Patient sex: F
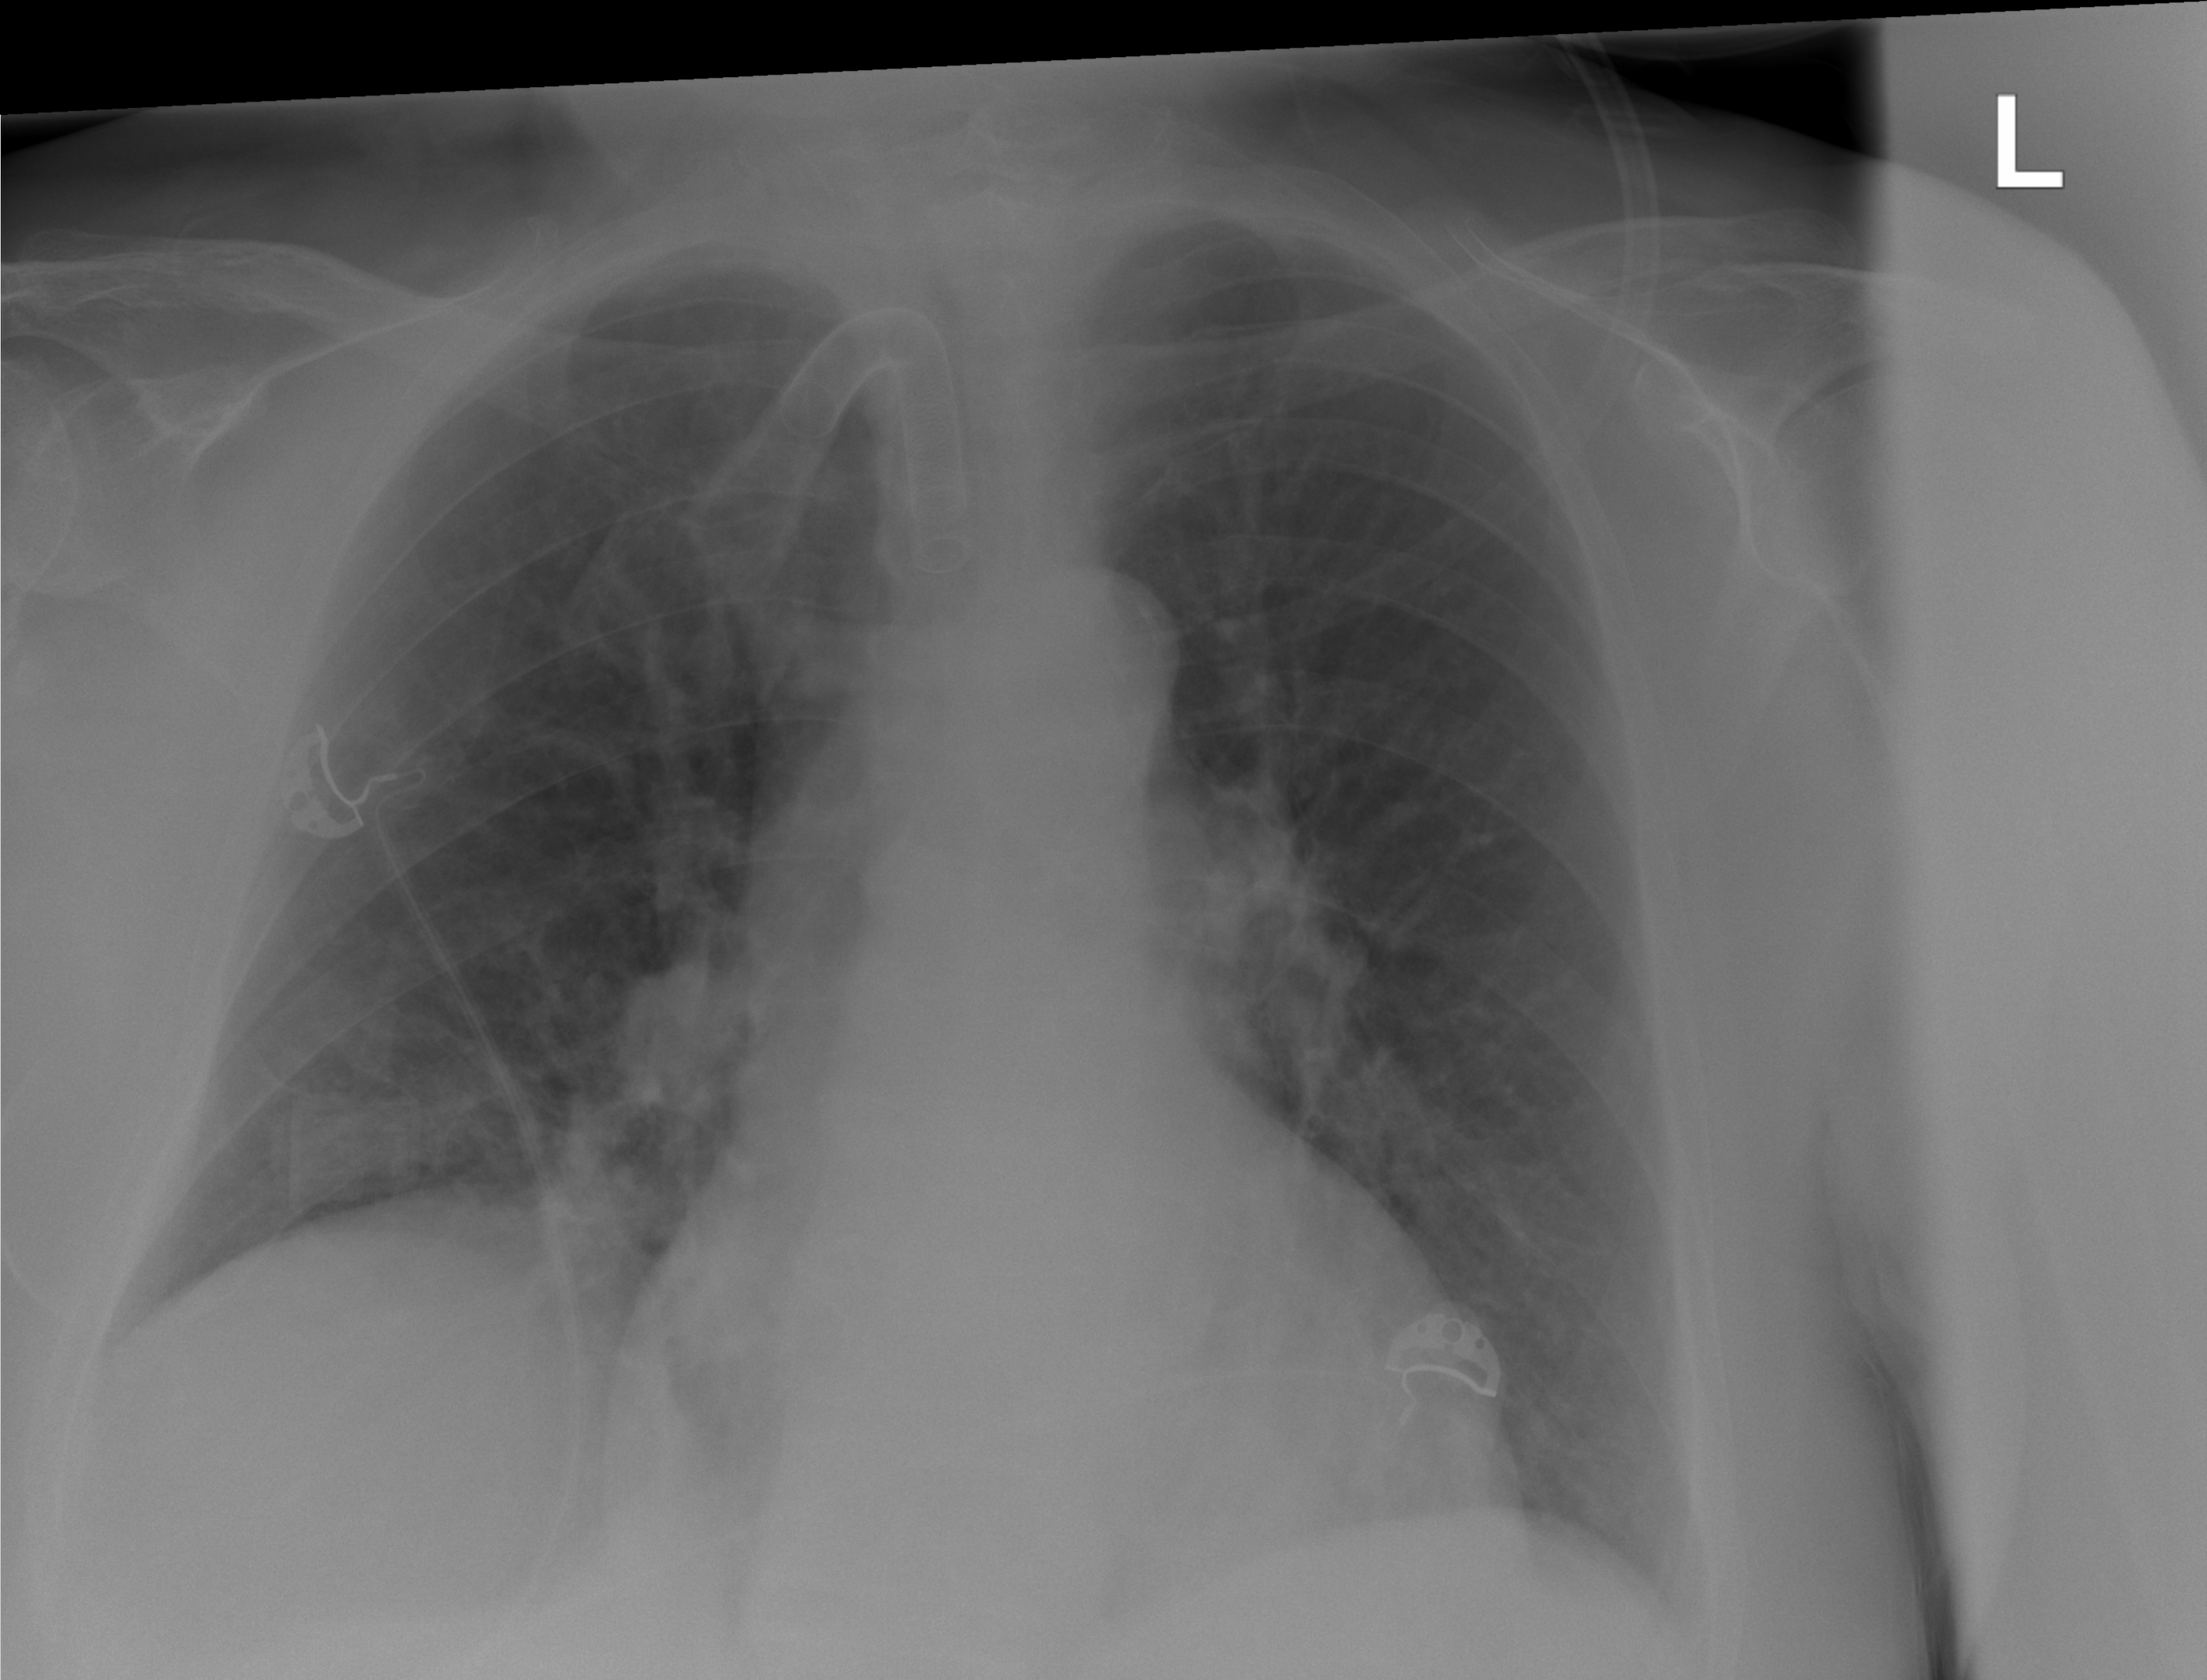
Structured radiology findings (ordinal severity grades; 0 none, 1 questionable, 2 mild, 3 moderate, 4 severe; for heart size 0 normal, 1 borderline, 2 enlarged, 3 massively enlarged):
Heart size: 0
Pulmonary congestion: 2
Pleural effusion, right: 1
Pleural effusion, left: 1
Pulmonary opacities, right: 1
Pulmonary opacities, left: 0
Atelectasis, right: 2
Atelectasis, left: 0